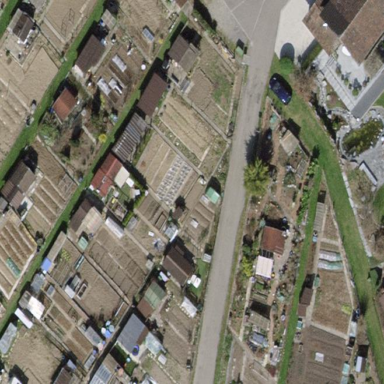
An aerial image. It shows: Area designated for allotments.